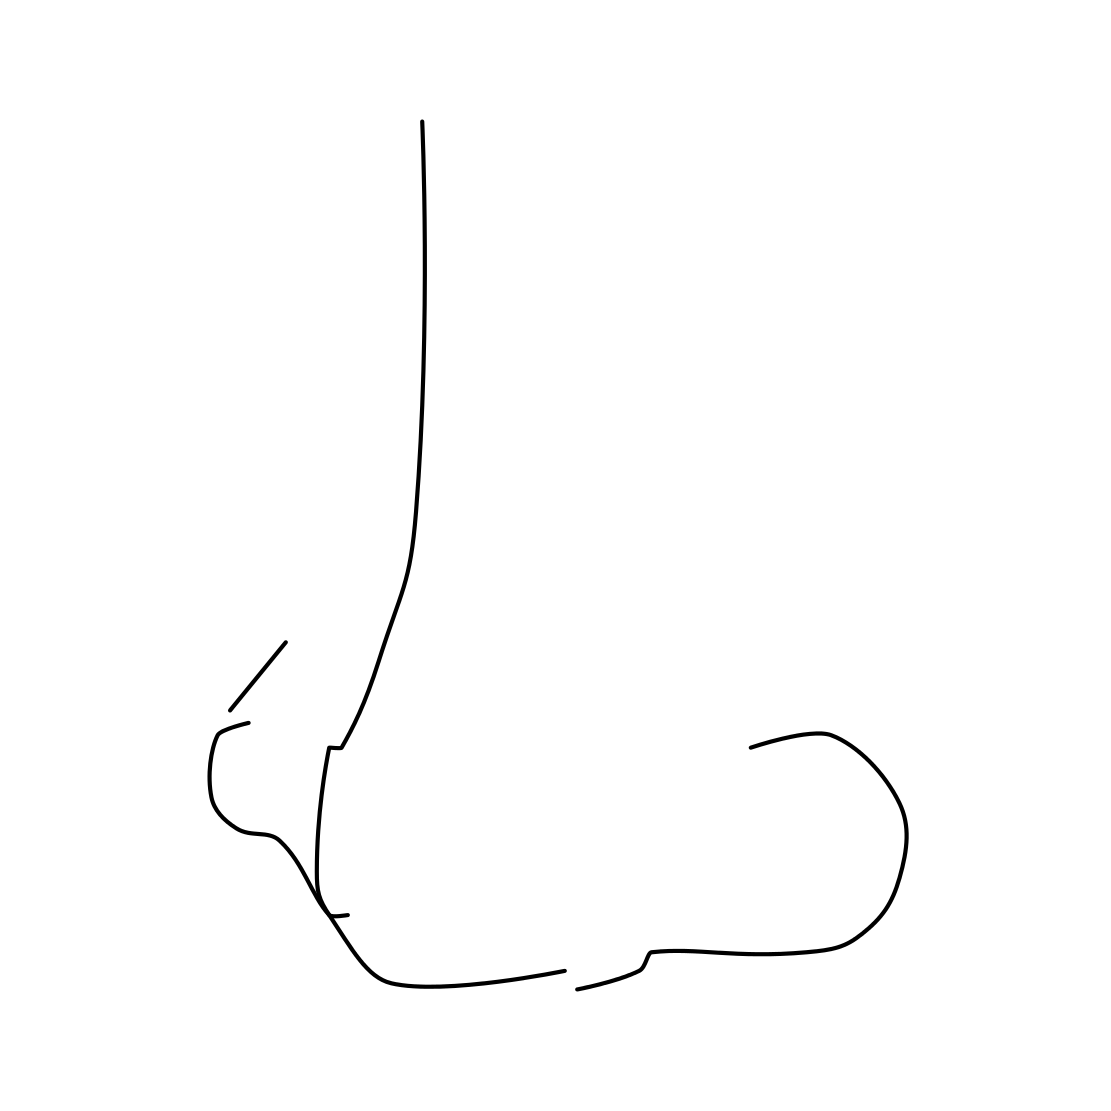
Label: nose